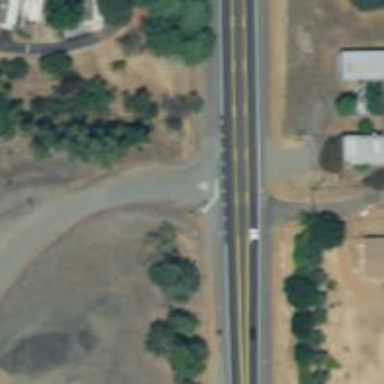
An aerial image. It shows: Asphalt road classified as trunk highway.